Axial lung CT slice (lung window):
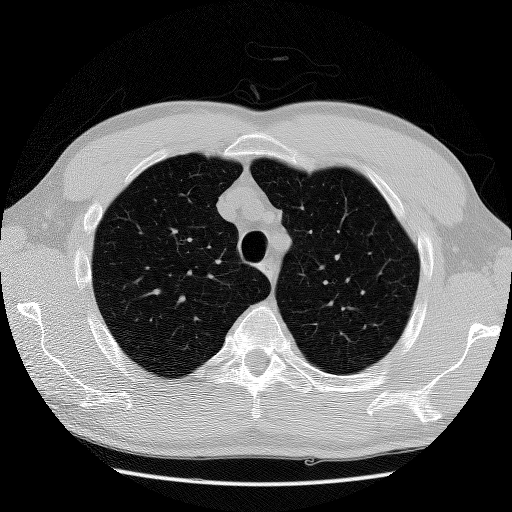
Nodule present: no